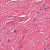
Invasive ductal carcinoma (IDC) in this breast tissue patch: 0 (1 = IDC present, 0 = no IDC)